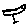
Label: bird